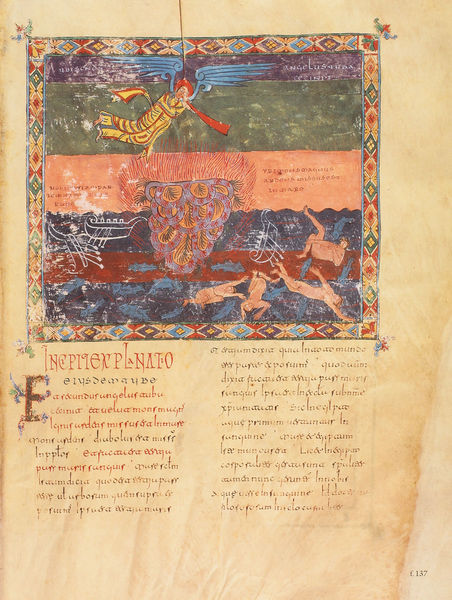
Titel: Beatus-Manuskript
Künstler: Magius
Institution: New York, Pierpont Morgan Library
Schlagwörter: blau, flügel, meer, nackt, wasser, weiß, gelb, grün, menschen, ocker, braun, bunt, orange, rot, tiere, malerei, muster, alt, bibel, federn, rahmen, bild, gold, boot, boote, ruder, engel, farbig, schiffe, schrift, papier, farben, lila, foto, flamme, buch, nakt, seite, text, initiale, buchseite, fries, pergament, wappen, rauten, jüngstes gericht, mittelalter, gedicht, seelen, harfe, posaune, gefallen, handschrift, fische, latein, trompete, buchmalerei, inkunabel, codex, wasserschaden, e